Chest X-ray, PA view. Patient: 31 years old, sex M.
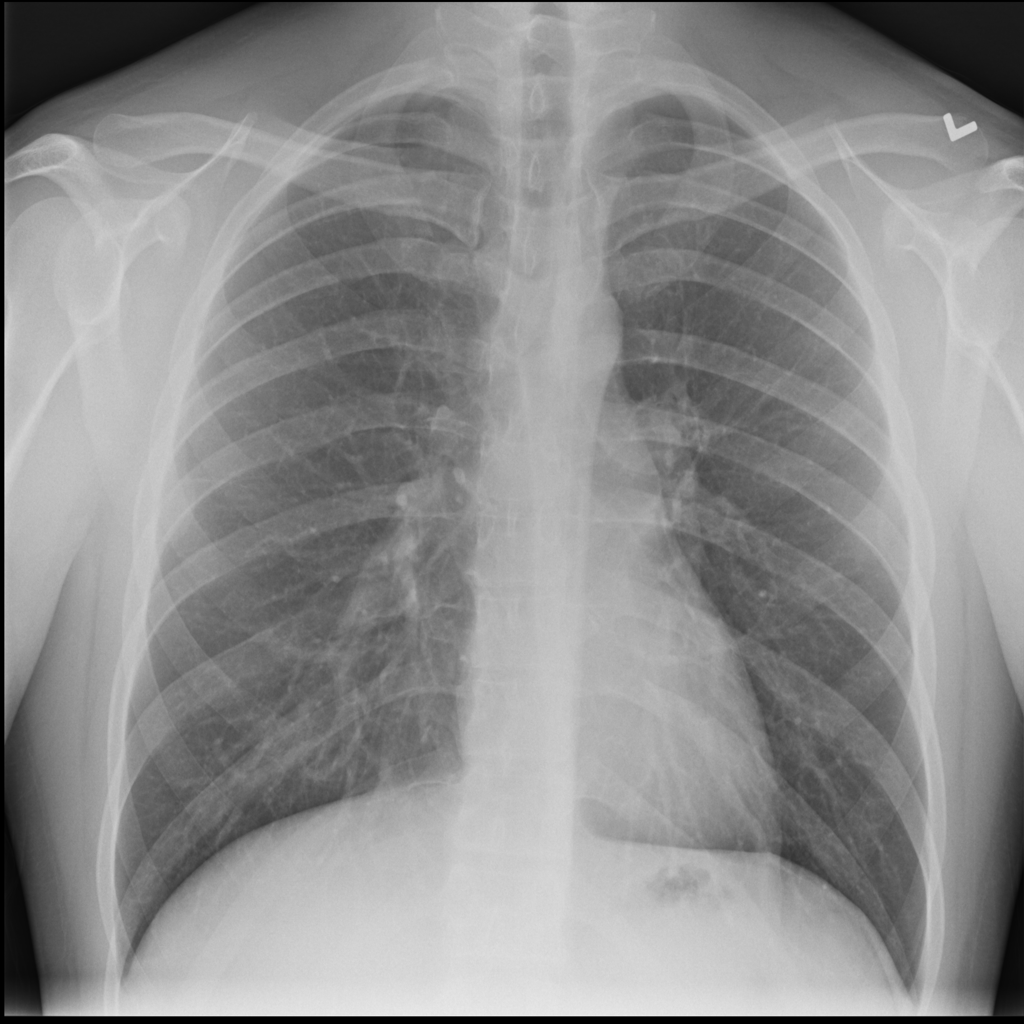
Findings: No Finding